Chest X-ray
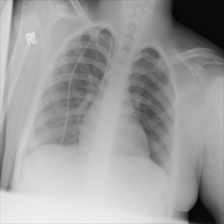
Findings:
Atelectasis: negative
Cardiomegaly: negative
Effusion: negative
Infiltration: negative
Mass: positive
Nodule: negative
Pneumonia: negative
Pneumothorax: negative
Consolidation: negative
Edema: negative
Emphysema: negative
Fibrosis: negative
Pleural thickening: negative
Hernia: negative